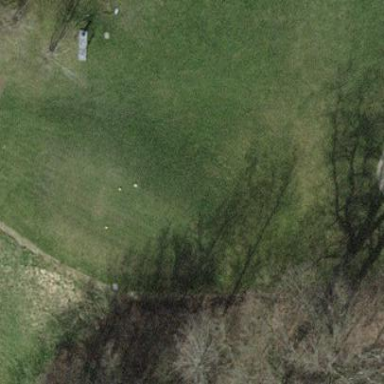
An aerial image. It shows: Golf tee.